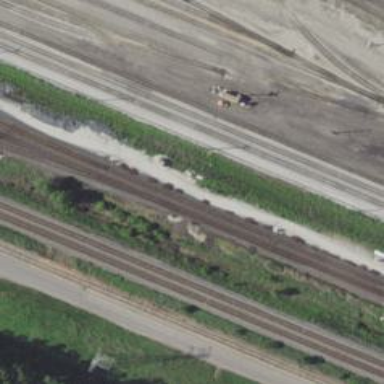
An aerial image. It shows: Junction on the railway.